Question: What is the reading of this measurement?
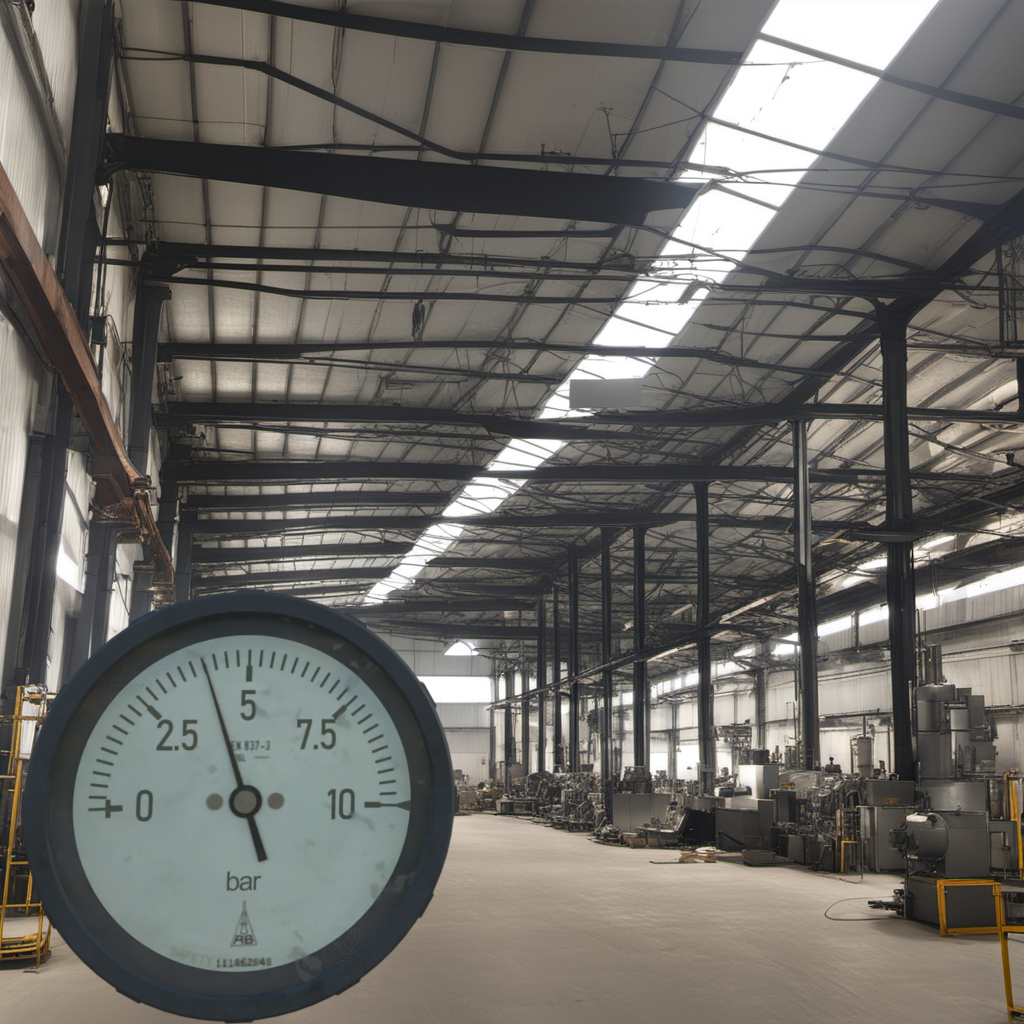
Answer: The result is 4.06
Question: What is the value range of this measurement?
Answer: The range is from 0 to 10
Question: What is the minimum and maximum reading range of this measurement?
Answer: The minimum value is 0 and the maximum value is 10